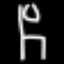
Label: chair